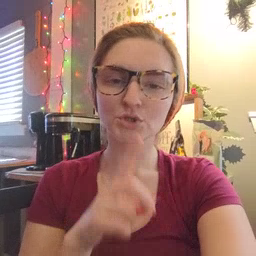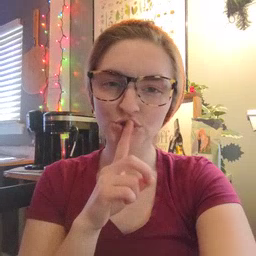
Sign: shhh